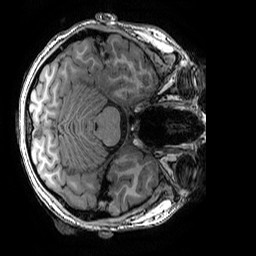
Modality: T1w
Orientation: axial
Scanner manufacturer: ge
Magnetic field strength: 3 T
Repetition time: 0.007 s
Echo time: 0.00342 s